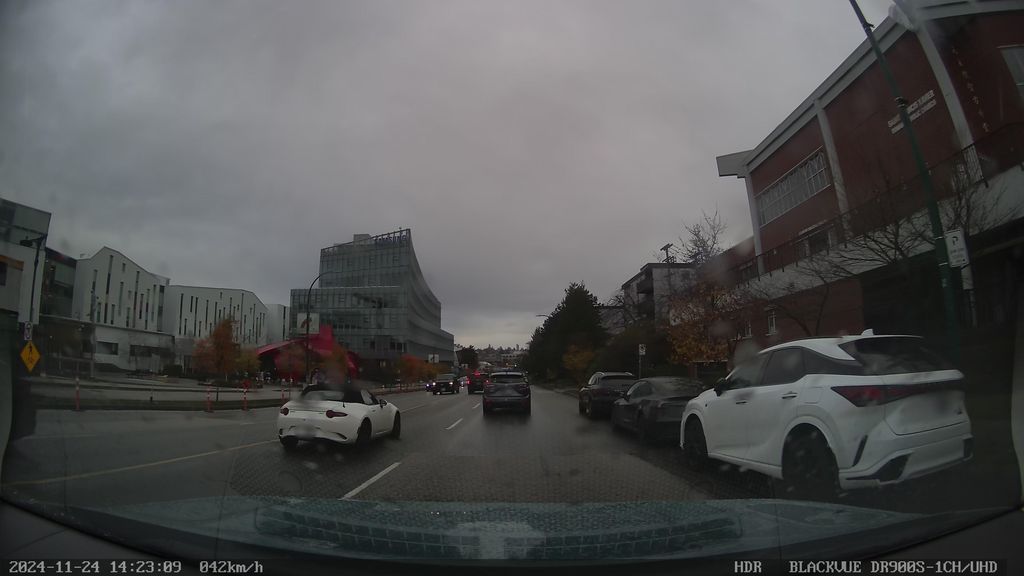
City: vancouver